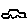
Label: car